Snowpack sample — Buffalo Mountain, Silverthorne, Colorado, USA (1/25/25, 10:11 AM MST)
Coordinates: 39.6222, -106.1139
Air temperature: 22 °F
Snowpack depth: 110 cm
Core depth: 30 cm
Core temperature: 42.8 °F
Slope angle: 12°, slope face: 102°
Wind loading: high
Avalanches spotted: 0
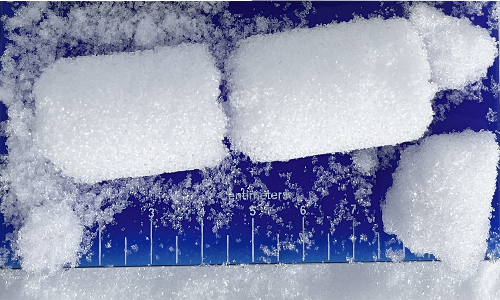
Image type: core
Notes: No avalanches nearby, collected on the outskirts of a fire break 15 meters from the treeline, on way to Buffalo and Red Mountain